Interaction volume radius: 5 \u00c5
Interaction volume height: 20 \u00c5
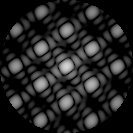
Disorder parameter: 0.04684